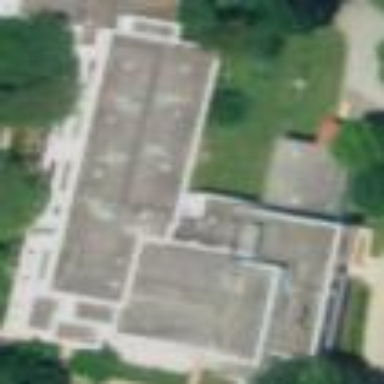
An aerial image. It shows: White community center building.